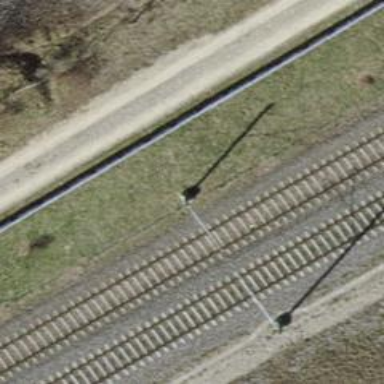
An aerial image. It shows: Catenary mast for power lines.